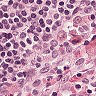
Metastatic tissue present: no